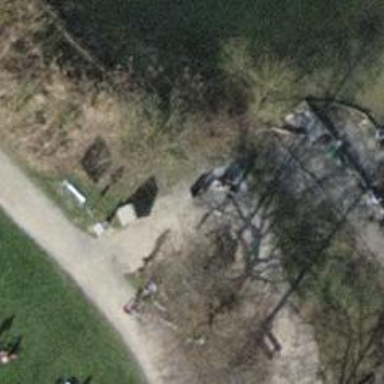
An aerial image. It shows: Barbecue facility.